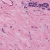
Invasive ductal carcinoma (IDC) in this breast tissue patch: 0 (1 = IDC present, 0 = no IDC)